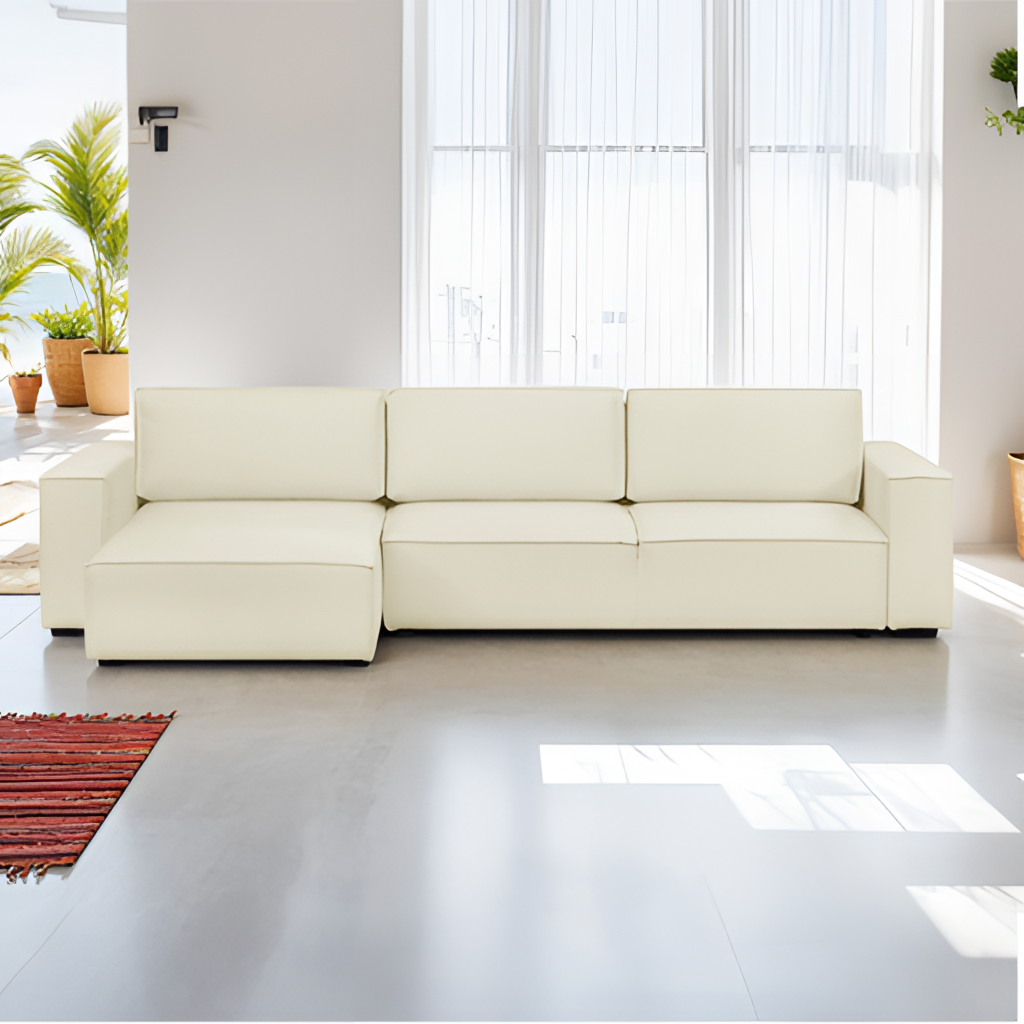
leather sectional sofa, living room, fabric wallpaper, with sheer pattern, contemporary, gray concrete flooring, with polished pattern